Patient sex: F
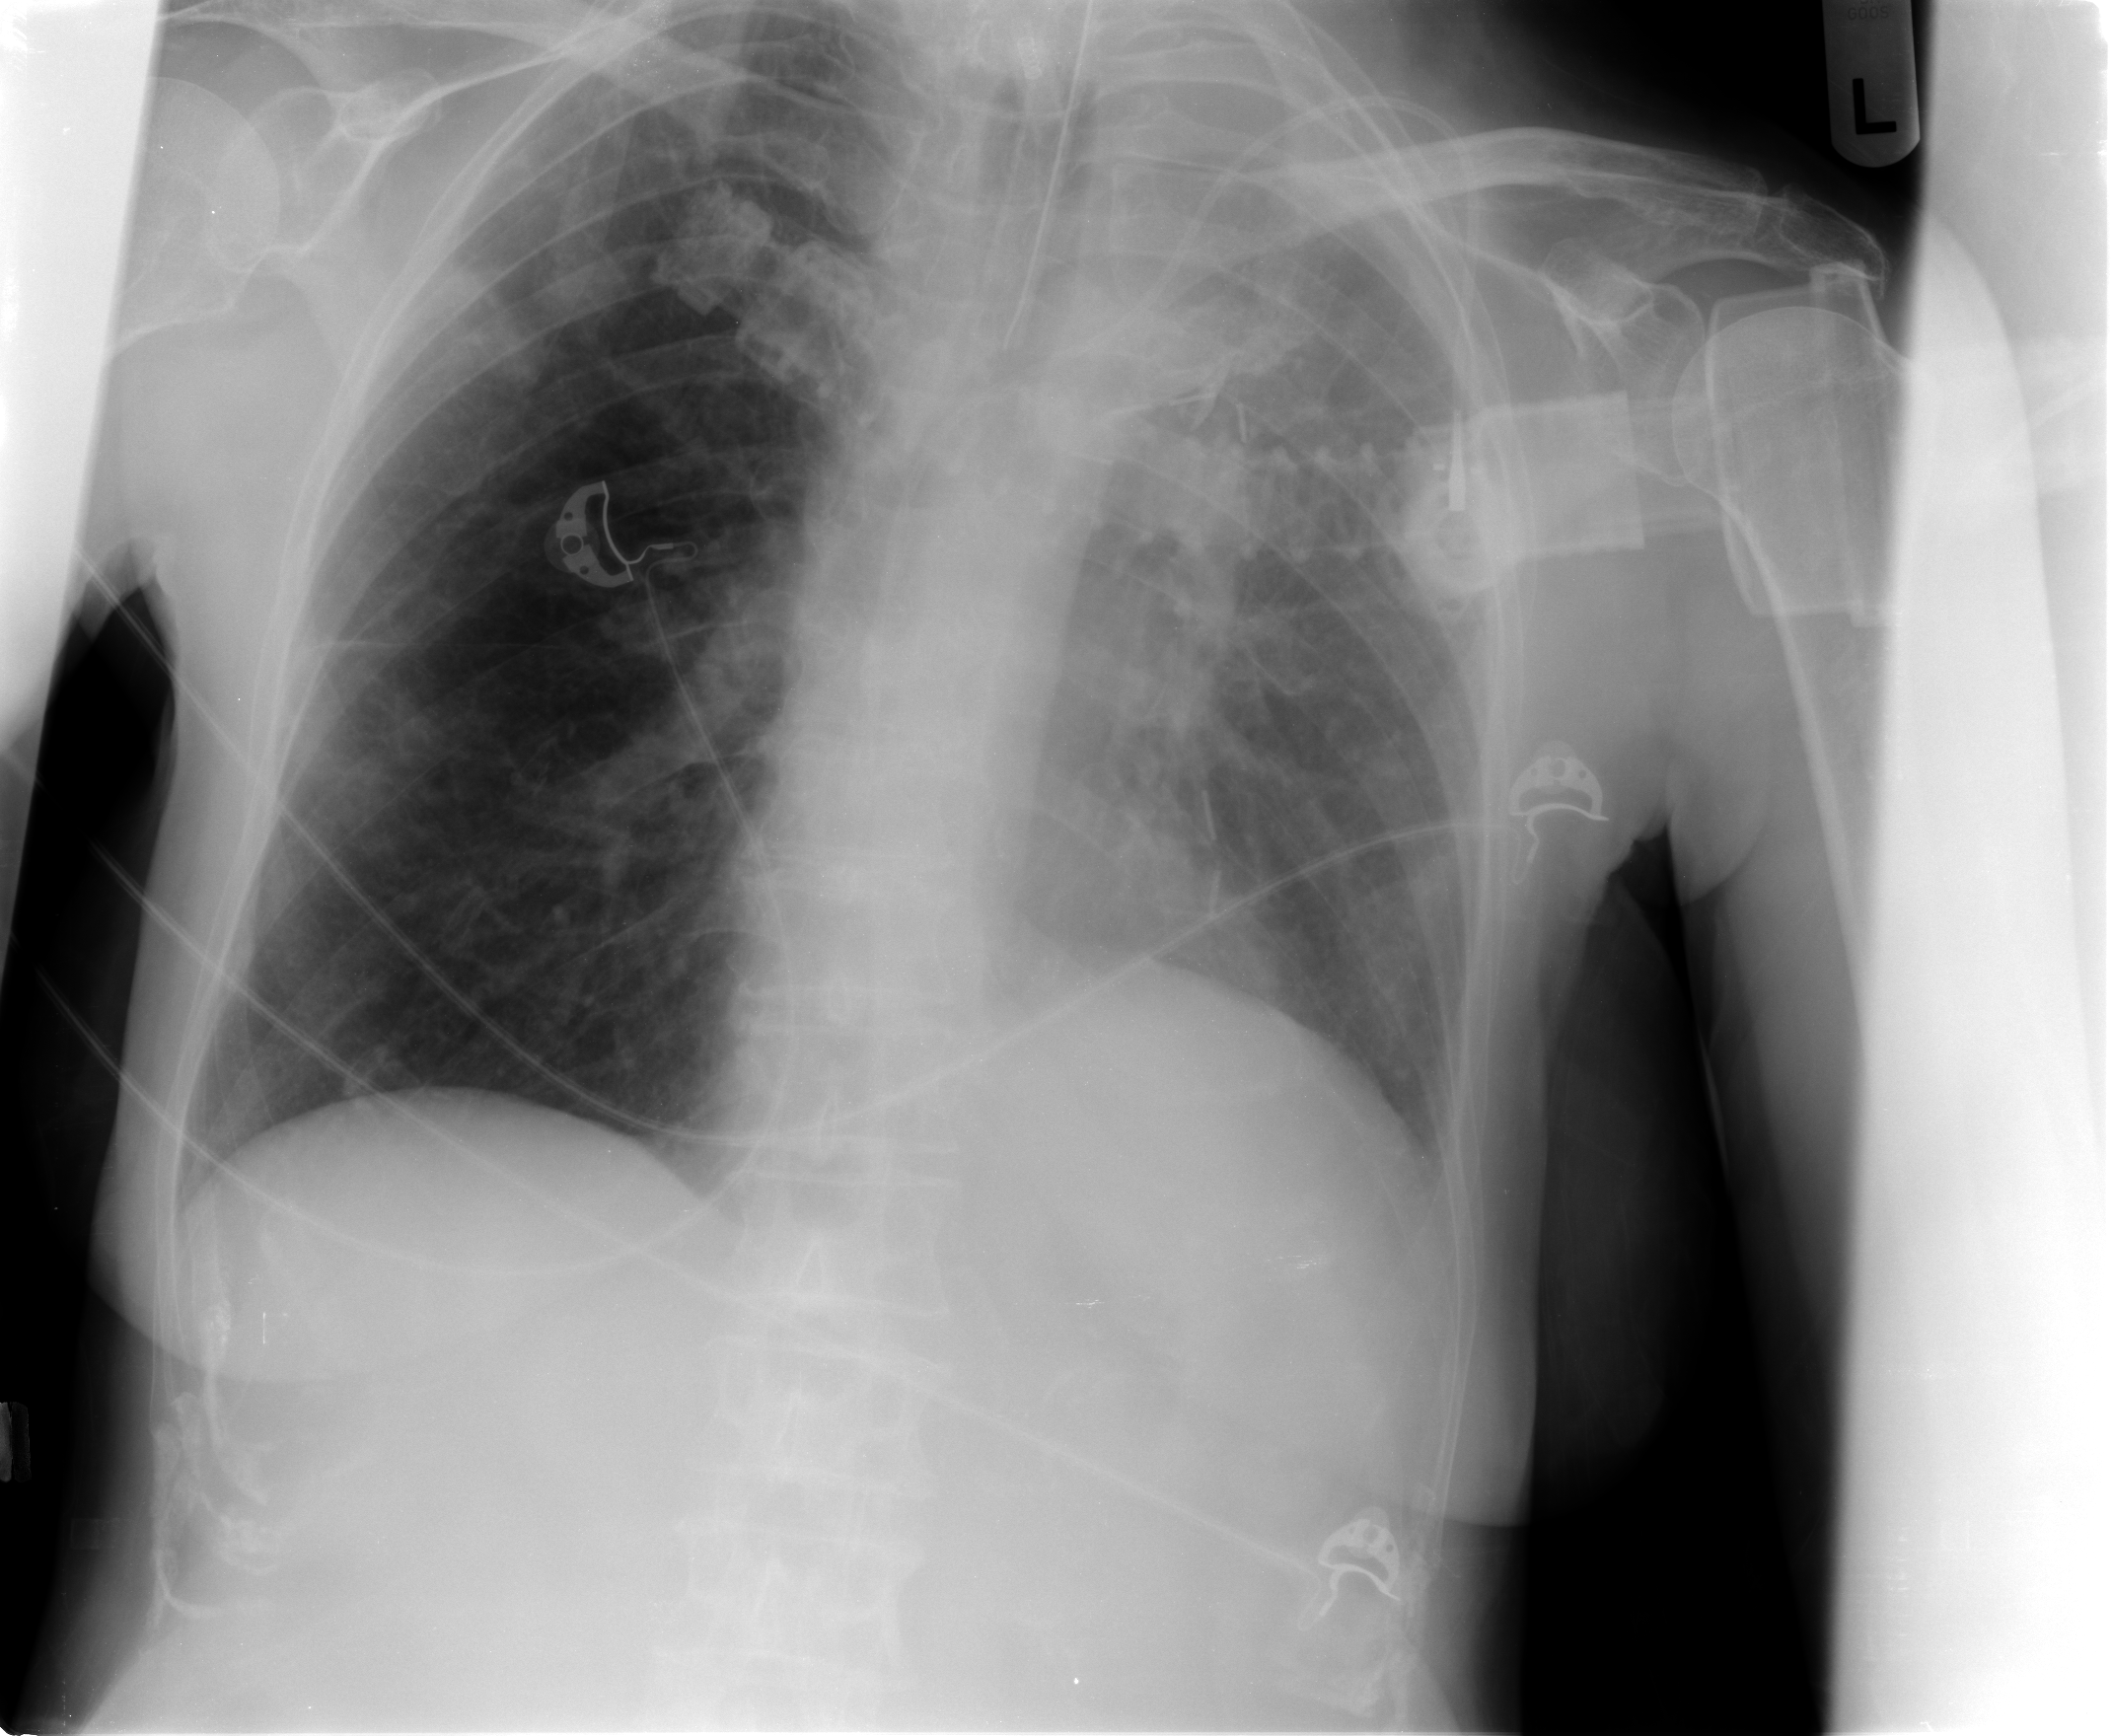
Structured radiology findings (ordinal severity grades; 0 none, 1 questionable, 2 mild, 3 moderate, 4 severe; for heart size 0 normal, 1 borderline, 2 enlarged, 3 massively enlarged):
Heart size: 0
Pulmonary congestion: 0
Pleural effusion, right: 0
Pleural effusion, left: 0
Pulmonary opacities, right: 0
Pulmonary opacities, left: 1
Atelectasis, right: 0
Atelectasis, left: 2